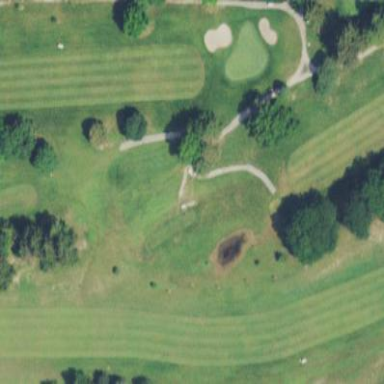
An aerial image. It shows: Golf fairway in the image.